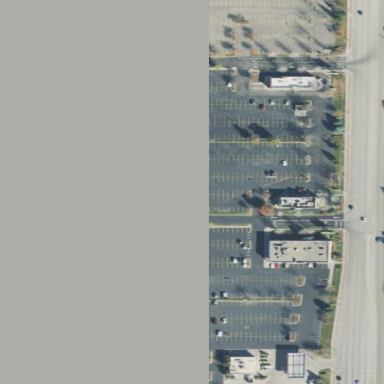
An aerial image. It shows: Retail area.